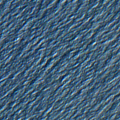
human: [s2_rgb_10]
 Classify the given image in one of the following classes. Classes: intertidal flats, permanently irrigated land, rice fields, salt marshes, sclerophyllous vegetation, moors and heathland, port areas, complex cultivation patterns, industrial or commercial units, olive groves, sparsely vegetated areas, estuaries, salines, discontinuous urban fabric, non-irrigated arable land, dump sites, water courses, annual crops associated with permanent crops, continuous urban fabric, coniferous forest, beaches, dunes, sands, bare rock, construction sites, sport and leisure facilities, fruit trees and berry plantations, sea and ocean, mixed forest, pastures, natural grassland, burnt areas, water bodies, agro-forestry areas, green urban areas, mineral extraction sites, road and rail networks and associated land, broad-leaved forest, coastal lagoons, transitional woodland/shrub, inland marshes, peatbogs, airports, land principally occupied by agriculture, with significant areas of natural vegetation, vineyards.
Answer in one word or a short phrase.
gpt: sea and ocean